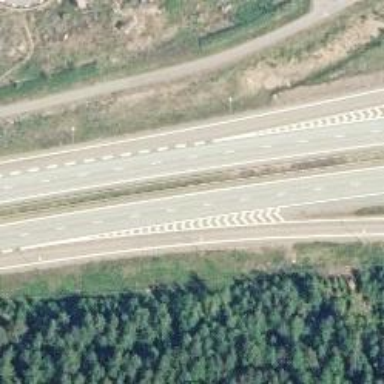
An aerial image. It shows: Motorway junction.